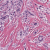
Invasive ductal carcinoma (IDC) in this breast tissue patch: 1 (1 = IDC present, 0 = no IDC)